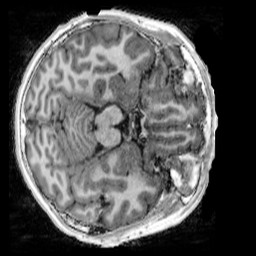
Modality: UNIT1_denoised
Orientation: axial
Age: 13
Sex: male
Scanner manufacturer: siemens
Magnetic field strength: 3 T
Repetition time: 4 s
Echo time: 0.00303 s